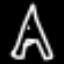
Label: The Eiffel Tower